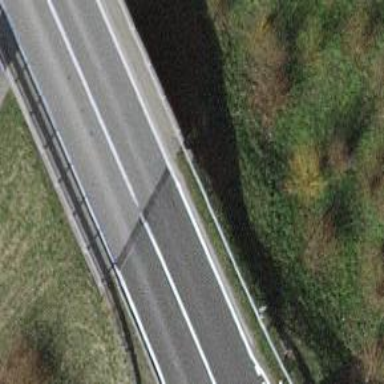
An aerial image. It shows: Secondary road with asphalt surface.